Question: So i have this json file:
'''
{"_id":190,"name":"Adrien Renda","scores":[{"score":64.16109192679477,"type":"exam"},{"score":66.93730600935531,"type":"quiz"},{"score":96.0560340227047,"type":"homework"}]}
{"_id":191,"name":"Efrain Claw","scores":[{"score":94.67153825229884,"type":"exam"},{"score":82.30087932110595,"type":"quiz"},{"score":75.86075840047938,"type":"homework"}]}
{"_id":192,"name":"Len Treiber","scores":[{"score":39.19832917406515,"type":"exam"},{"score":98.71679252899352,"type":"quiz"},{"score":44.8228929481132,"type":"homework"}]}
{"_id":193,"name":"Mariela Sherer","scores":[{"score":47.67196715489599,"type":"exam"},{"score":41.55743490493954,"type":"quiz"},{"score":70.4612811769744,"type":"homework"}]}
{"_id":194,"name":"Echo Pippins","scores":[{"score":18.09013691507853,"type":"exam"},{"score":35.00306967250408,"type":"quiz"},{"score":80.17965154316731,"type":"homework"}]}
{"_id":195,"name":"Linnie Weigel","scores":[{"score":52.44578368517977,"type":"exam"},{"score":90.7775054046383,"type":"quiz"},{"score":11.75008382913026,"type":"homework"}]}
{"_id":196,"name":"Santiago Dollins","scores":[{"score":52.04052571137036,"type":"exam"},{"score":33.63300076481705,"type":"quiz"},{"score":78.79257377604428,"type":"homework"}]}
{"_id":197,"name":"Tonisha Games","scores":[{"score":38.51269589995049,"type":"exam"},{"score":31.16287577231703,"type":"quiz"},{"score":79.15856355963004,"type":"homework"}]}
{"_id":198,"name":"Timothy Harrod","scores":[{"score":11.9075674046519,"type":"exam"},{"score":20.51879961777022,"type":"quiz"},{"score":64.85650354990375,"type":"homework"}]}
{"_id":199,"name":"Rae Kohout","scores":[{"score":82.11742562118049,"type":"exam"},{"score":49.61295450928224,"type":"quiz"},{"score":28.86823689842918,"type":"homework"}]}
'''
in a mongodb collection. And i'm trying to read the maximum and minimum score of the last 5 students and display them. I'm using mongolite in r studio and i've tried this:
'''
res2 = con$aggregate(
'[{"$group":{"_id": "$_id", "MaxScore": {"$max": "$scores.score"}, "MinScore":{"$min":"$scores.score"}}},
{ "$sort" : { "_id" : -1} },
{"$limit": 5}
]'
)
'''
The sorting and limit work just fine but the scores come out wrong. I'm guessing because they're embedded documents but i have no idea how to fix it.
This is the end result of the above command
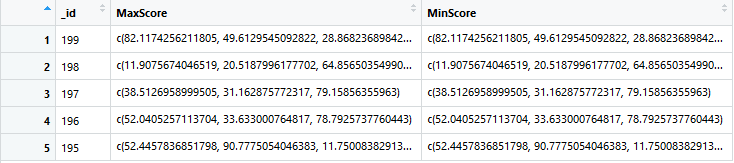
Answer: You don't need to perform '$group' query to calculate '$max' / '$min' scores, you can calculate them during '$project' stage
'''
db.collection.aggregate([
{
"$project": {
"_id": 1,
"MaxScore": {
"$max": "$scores.score"
},
"MinScore": {
"$min": "$scores.score"
}
}
},
{
"$sort": {
"_id": -1
}
},
{
"$limit": 5
}
])
'''
<URL>
If you want '$group' code working, just add before '$group' stage '$unwind' operator like below:
'''
db.collection.aggregate([
{
$unwind: "$scores"
},
{
$group: {
_id: "$_id",
MaxScore: {
$max: "$scores.score"
},
MinScore: {
$min: "$scores.score"
}
}
},
{
"$sort": {
"_id": -1
}
},
{
"$limit": 5
}
])
'''
<URL>